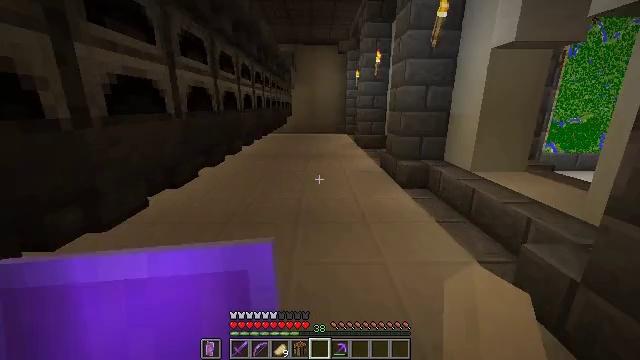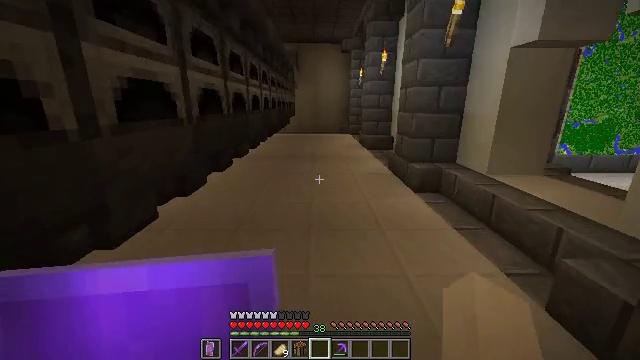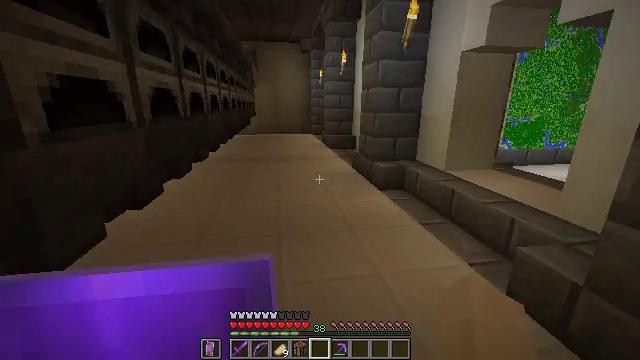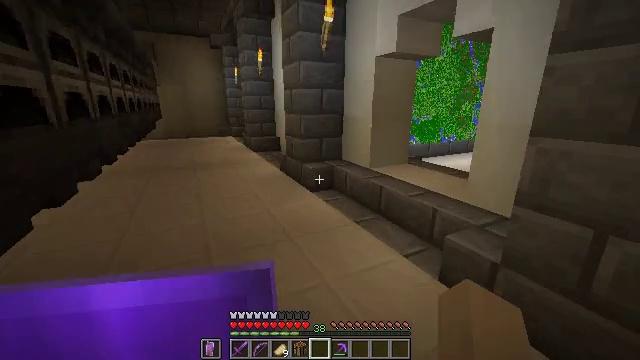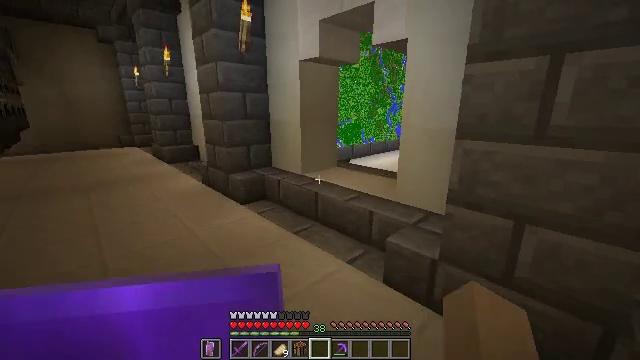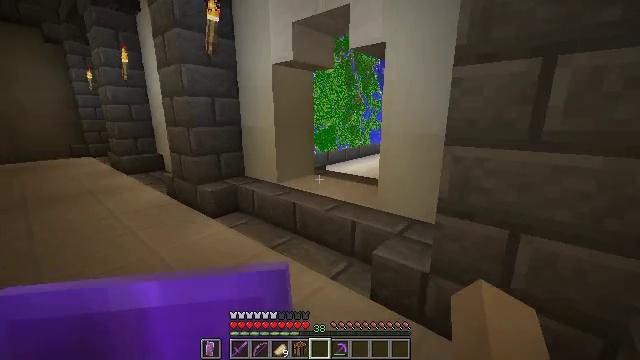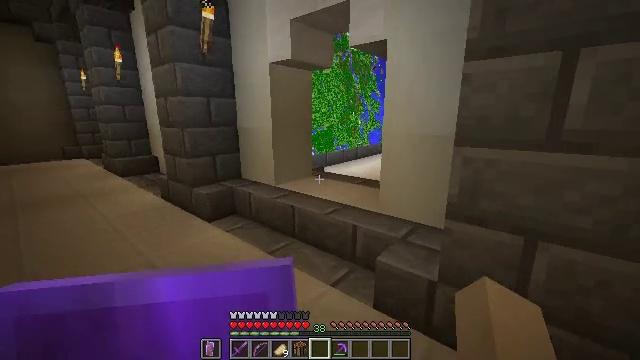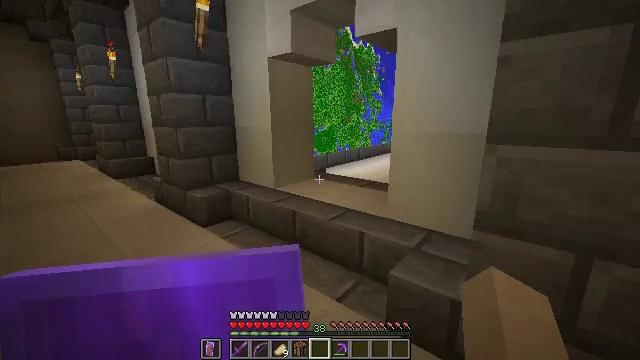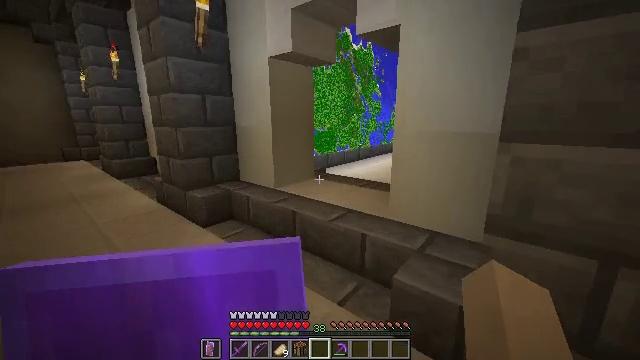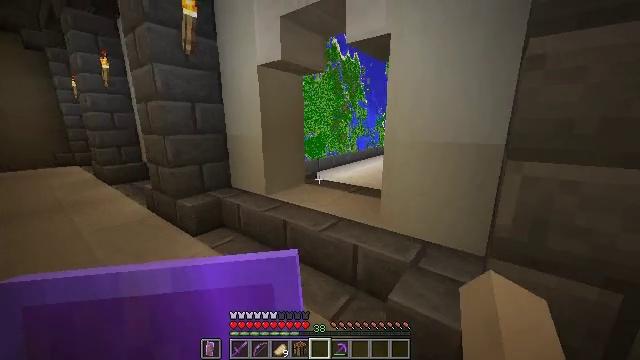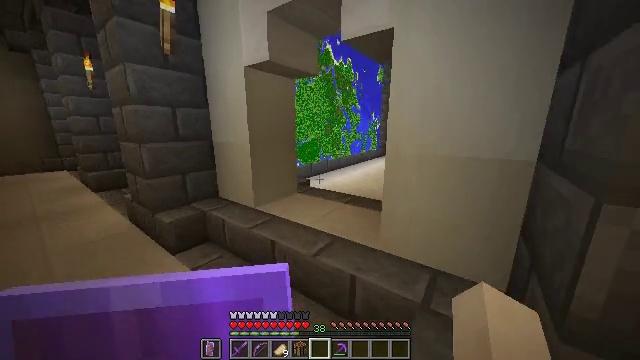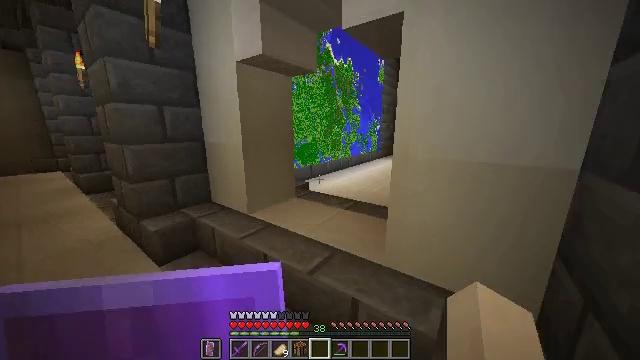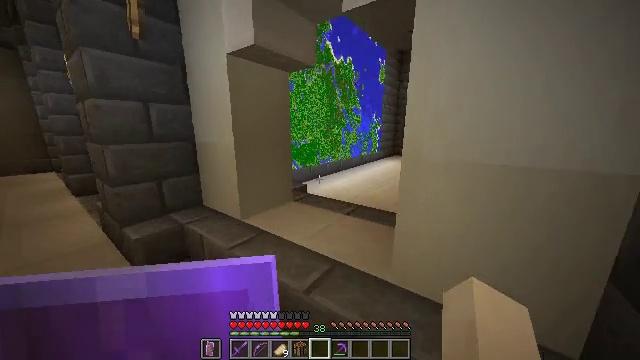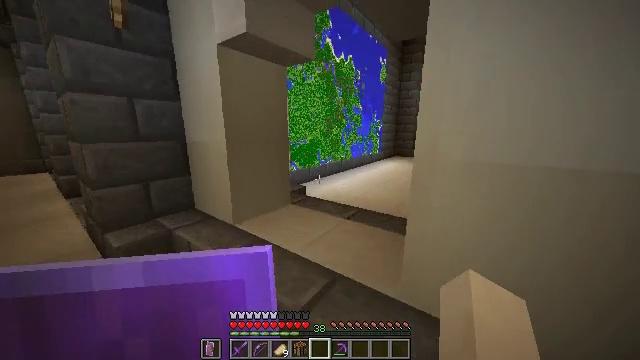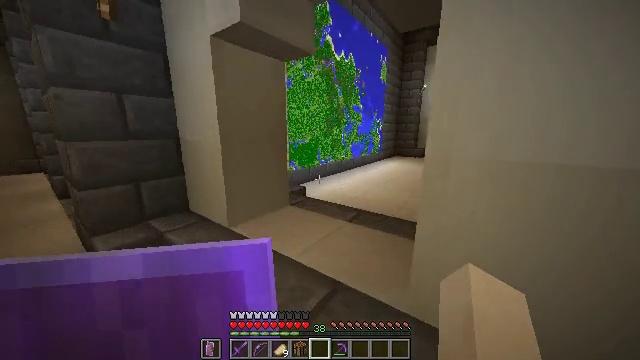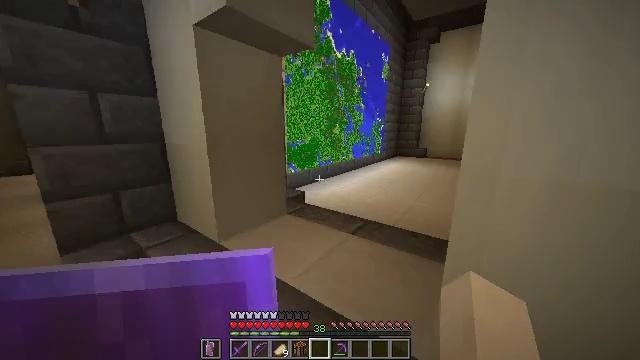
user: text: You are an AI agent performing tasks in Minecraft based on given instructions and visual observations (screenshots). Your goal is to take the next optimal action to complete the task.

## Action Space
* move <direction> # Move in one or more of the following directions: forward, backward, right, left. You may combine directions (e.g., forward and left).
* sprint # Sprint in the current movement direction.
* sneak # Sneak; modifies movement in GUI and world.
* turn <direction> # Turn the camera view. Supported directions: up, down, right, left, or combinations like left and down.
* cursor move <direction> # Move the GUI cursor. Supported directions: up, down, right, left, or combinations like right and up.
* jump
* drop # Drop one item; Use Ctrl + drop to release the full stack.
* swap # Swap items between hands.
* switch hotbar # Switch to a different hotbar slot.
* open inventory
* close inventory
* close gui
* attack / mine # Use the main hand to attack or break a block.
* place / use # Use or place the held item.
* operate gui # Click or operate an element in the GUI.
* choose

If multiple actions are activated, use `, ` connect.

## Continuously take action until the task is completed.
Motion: motion action
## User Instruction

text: Break the glowstone to gather its dust.
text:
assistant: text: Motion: move forward and move left
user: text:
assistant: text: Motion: move forward, turn right
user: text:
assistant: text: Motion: move forward, turn right
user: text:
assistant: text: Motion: move forward, turn right
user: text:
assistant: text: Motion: move forward, turn right and up
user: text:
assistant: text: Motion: move forward
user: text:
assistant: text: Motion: move forward, sprint
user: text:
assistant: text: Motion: move forward, sprint
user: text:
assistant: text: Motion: move forward, sprint, turn right
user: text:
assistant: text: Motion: move forward, sprint, turn right
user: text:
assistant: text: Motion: move forward, sprint
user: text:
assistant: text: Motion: move forward, sprint
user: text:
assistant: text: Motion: move forward, sprint
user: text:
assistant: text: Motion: move forward, sprint
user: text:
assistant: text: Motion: move forward, sprint
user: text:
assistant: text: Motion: move forward, sprint
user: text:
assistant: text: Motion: move forward, sprint
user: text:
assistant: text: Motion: move forward, sprint, turn right
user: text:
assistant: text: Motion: move forward, sprint, turn right
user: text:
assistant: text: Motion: move forward, sprint, turn right
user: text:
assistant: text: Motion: move forward, sprint
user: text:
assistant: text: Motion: move forward, sprint
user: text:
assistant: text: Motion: move forward, sprint, turn right
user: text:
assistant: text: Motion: move forward, sprint, turn right
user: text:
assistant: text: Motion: move forward, sprint, turn right
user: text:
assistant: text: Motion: move forward, sprint, turn right
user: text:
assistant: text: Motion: move forward, sprint, turn right and up
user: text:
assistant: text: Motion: move forward, sprint, turn right and up
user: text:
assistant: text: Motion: move forward, sprint
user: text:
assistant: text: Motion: move forward, sprint